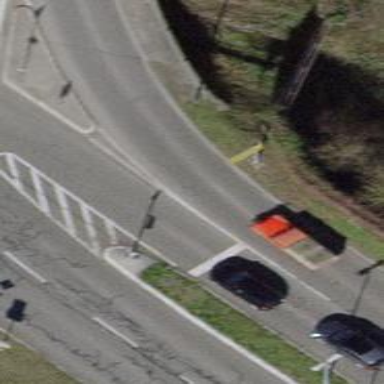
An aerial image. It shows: Road with traffic signals controlling the flow of traffic.